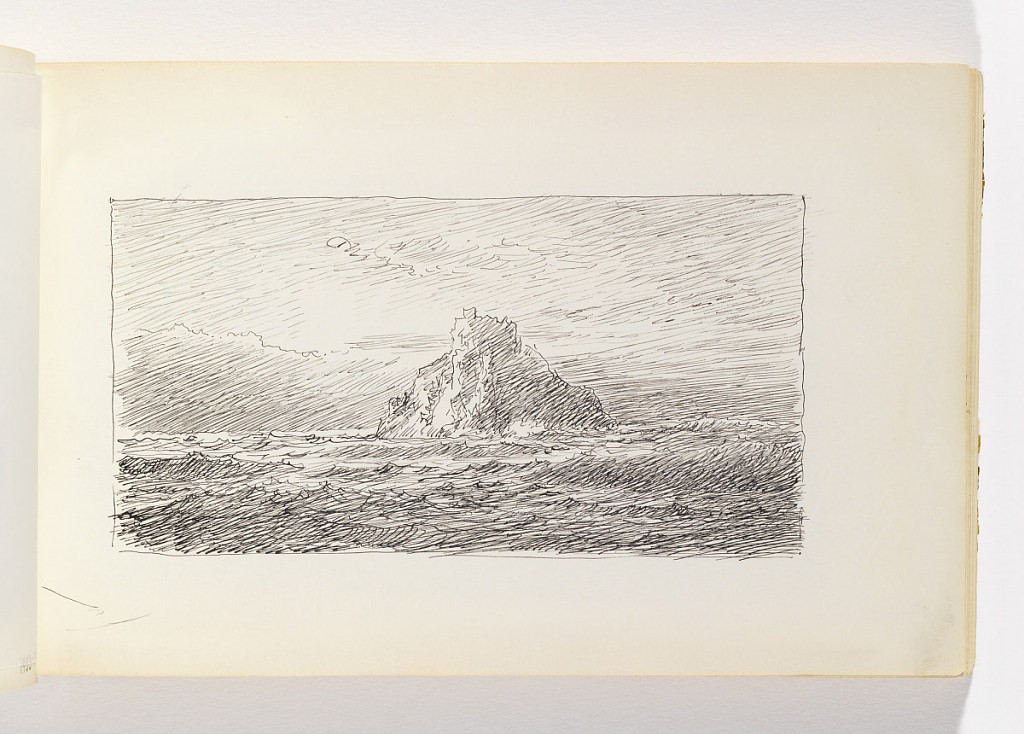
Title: House on Dumpling
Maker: William Trost Richards, American, 1833–1905
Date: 1890–1900
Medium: Pen and black ink on off-white wove paper
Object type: Sketchbook folio
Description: View of ocean from beach, out towards horizon. In center, a craggy island with possible structure (ruins?) at its peak.